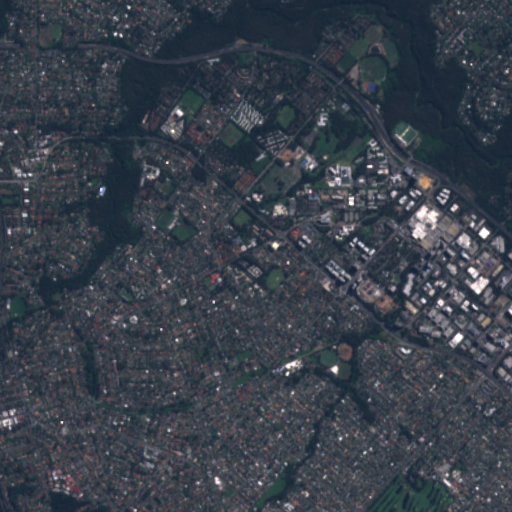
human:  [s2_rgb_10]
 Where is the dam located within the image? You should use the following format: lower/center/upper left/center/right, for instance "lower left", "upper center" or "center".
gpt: The dam is located in the upper right of the image.
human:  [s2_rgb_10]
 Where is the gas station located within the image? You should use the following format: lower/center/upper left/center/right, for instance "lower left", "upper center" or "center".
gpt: The gas station is located in the lower center of the image.
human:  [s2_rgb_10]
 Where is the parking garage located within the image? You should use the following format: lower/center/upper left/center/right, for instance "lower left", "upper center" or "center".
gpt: The parking garage is located in the center of the image.
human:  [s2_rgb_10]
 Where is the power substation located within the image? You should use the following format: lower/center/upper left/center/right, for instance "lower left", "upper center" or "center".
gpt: The power substation is located in the upper left of the image.
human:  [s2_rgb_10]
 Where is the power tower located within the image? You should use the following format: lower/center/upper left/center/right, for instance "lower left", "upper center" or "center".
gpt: The power tower is located in the upper right of the image.
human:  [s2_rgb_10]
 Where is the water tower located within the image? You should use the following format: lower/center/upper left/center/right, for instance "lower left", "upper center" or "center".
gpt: The water tower is located in the center of the image.
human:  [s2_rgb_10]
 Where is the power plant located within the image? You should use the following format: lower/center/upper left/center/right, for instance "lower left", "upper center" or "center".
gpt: There is no power plant in the image.